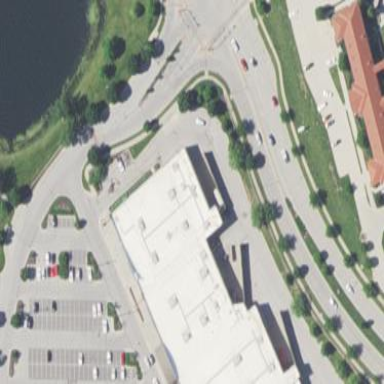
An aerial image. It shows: Building.